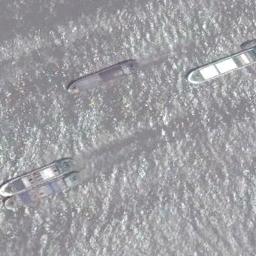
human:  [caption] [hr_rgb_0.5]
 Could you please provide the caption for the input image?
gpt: There are several ships at sea .

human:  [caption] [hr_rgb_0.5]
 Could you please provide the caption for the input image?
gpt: Four light blue and white bulk carriers sailing on the gray-blue sea .

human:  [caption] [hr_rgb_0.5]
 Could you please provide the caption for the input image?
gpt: Several ships are sailing in the yellow water .

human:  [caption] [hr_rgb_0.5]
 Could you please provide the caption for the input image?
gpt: There are many ships in the green water .

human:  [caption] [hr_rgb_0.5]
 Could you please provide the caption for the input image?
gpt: There are three ships surrounded by water .